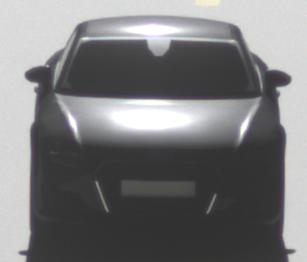
Make: Audi
Model: TT Coupé 1.8 TFSI
Detailed model: TT (8S) Coupé
Model produced from: 2015/08
Model produced until: 2018/06
Doors: 3
Color: black
Road condition: dry road
Daytime: morning or afternoon
Contrast: high contrast